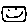
Label: smiley face